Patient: sex F, age 56
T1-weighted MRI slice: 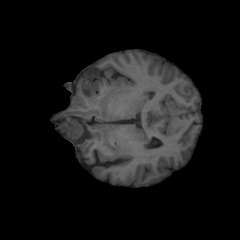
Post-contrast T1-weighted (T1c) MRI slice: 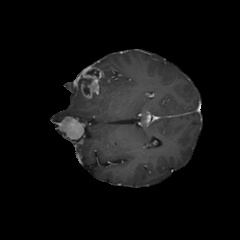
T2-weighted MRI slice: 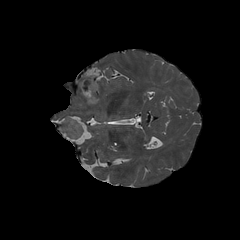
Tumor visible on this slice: yes
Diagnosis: Glioblastoma, IDH-wildtype
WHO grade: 4